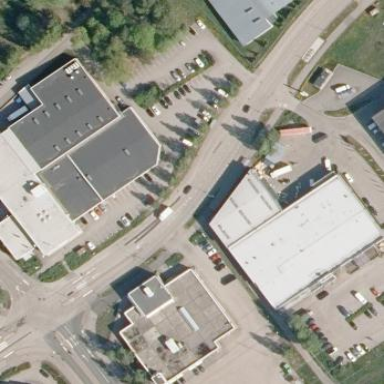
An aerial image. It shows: Retail building.